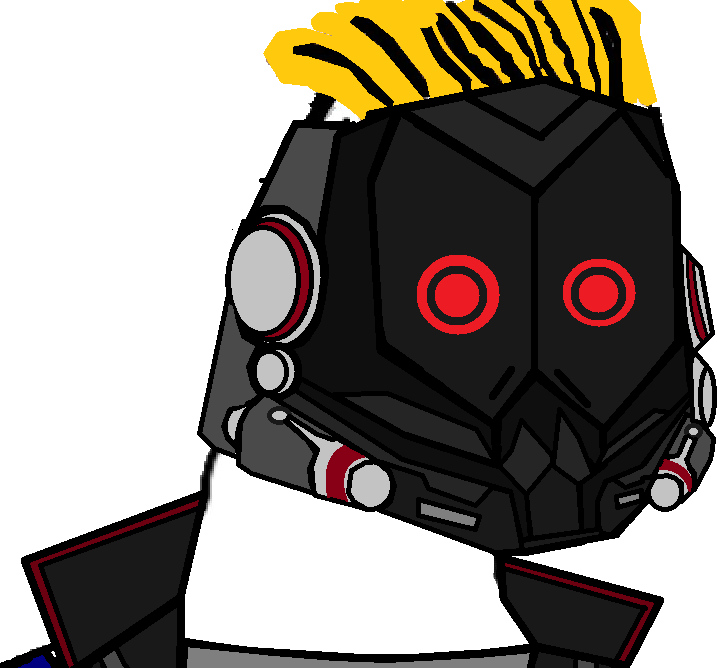
Label: 5_Zoomer